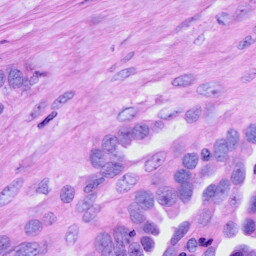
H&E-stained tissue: Ovarian